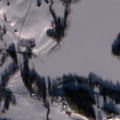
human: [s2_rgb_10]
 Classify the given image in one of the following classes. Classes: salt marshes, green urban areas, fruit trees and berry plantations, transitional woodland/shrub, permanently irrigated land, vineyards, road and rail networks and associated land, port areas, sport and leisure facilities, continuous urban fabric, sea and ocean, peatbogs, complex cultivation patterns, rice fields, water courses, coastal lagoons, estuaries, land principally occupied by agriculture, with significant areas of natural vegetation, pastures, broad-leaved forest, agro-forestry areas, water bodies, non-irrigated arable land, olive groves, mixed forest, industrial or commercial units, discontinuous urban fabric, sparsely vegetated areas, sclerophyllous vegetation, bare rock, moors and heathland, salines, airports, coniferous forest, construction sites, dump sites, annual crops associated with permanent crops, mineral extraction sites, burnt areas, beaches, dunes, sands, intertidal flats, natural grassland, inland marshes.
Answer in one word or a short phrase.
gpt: non-irrigated arable land, land principally occupied by agriculture, with significant areas of natural vegetation, water bodies